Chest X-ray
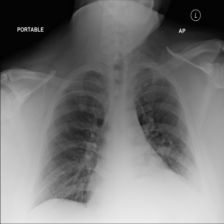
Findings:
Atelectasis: negative
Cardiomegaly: negative
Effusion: negative
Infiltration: negative
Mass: negative
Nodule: negative
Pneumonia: negative
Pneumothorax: negative
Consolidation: negative
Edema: negative
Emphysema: negative
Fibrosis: negative
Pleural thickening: negative
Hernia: negative